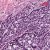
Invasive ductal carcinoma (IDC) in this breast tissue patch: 1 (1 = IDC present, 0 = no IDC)